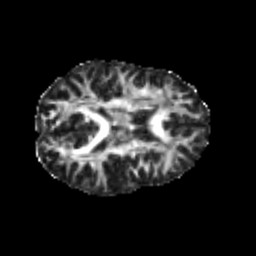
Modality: FA
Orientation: axial
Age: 21
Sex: female
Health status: healthy
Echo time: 0.074 s